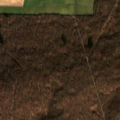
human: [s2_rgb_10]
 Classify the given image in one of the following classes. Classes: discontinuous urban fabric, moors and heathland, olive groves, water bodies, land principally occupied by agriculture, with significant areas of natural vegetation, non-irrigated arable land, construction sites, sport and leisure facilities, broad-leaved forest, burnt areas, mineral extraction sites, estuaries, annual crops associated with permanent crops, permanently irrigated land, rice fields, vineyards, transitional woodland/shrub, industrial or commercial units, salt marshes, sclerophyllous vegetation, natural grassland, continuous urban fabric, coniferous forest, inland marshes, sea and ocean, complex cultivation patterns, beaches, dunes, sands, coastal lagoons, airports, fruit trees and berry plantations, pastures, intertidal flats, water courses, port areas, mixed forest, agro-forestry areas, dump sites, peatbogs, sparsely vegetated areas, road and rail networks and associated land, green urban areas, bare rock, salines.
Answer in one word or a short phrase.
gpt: complex cultivation patterns, broad-leaved forest